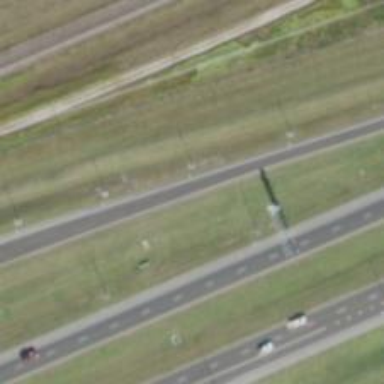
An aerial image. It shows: Diamond junction on motorway link.